Field crop: maize
Growth stage: 2
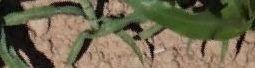
Species: maize